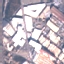
Land use / land cover: Industrial